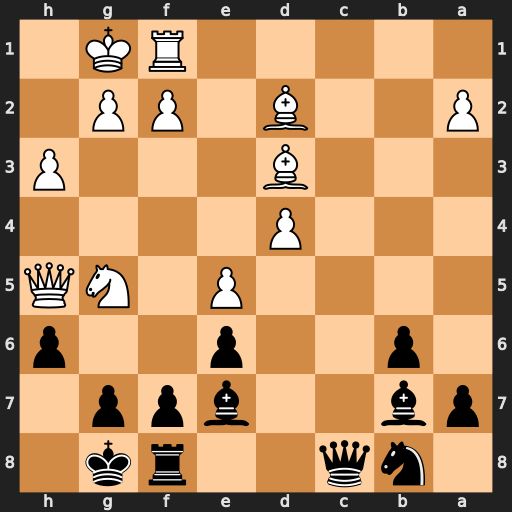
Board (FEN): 1nq2rk1/pb2bpp1/1p2p2p/4P1NQ/3P4/3B3P/P2B1PP1/5RK1
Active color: b
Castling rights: -
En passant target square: -
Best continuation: Bxg5 Bxg5 Qc6 Qg4 hxg5